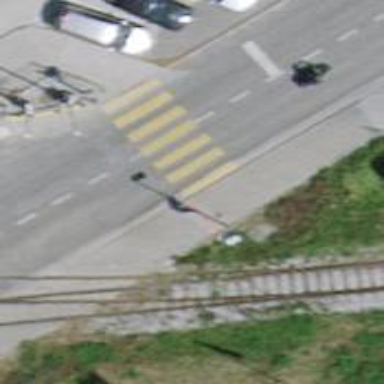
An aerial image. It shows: Zebra crossing with distinctive markings.